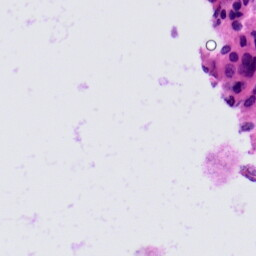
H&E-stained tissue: Prostate